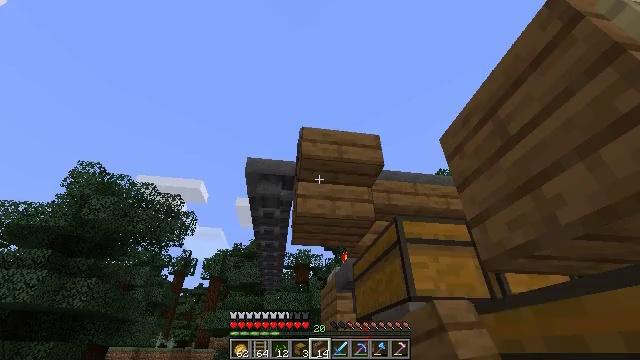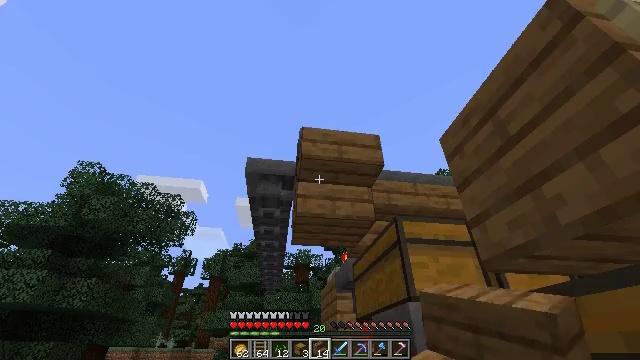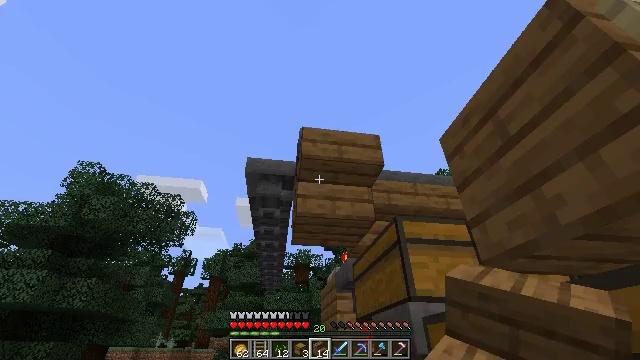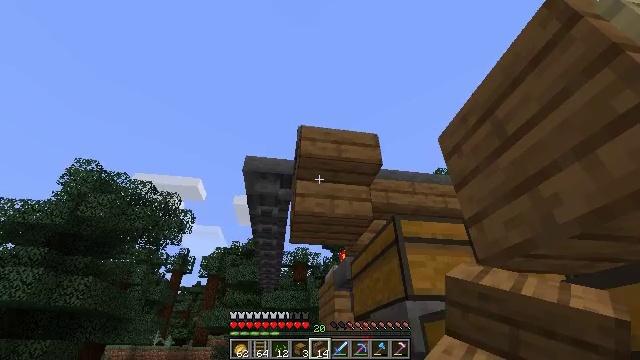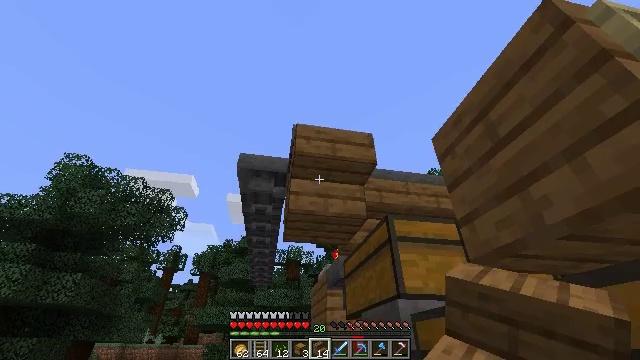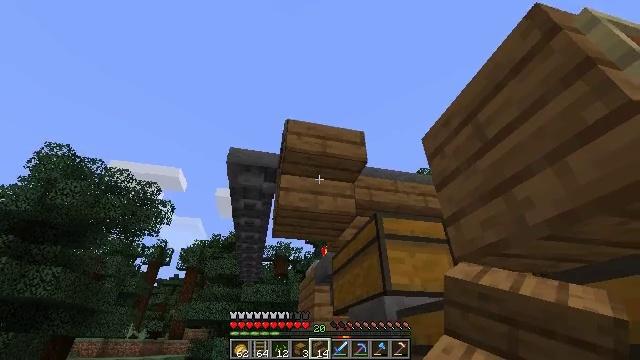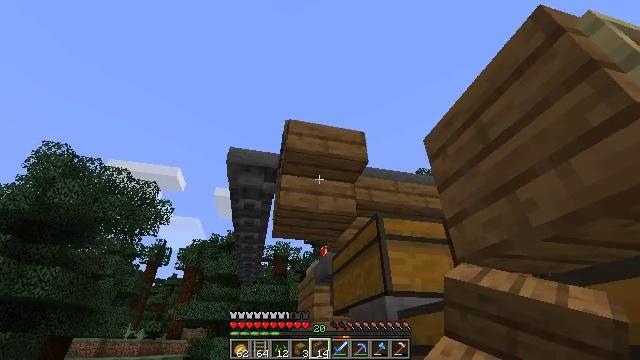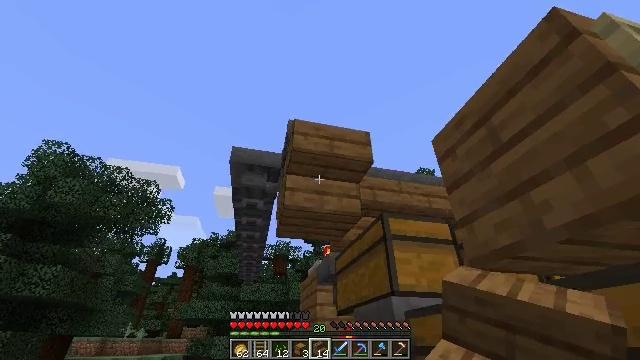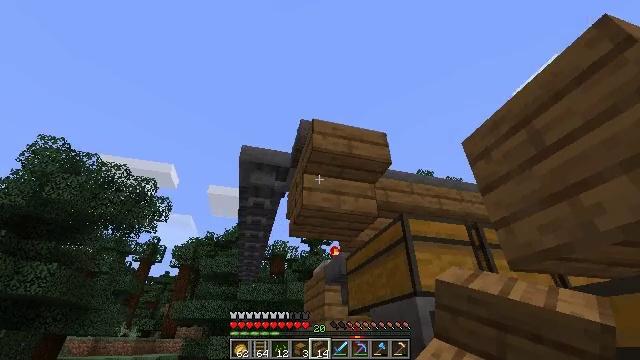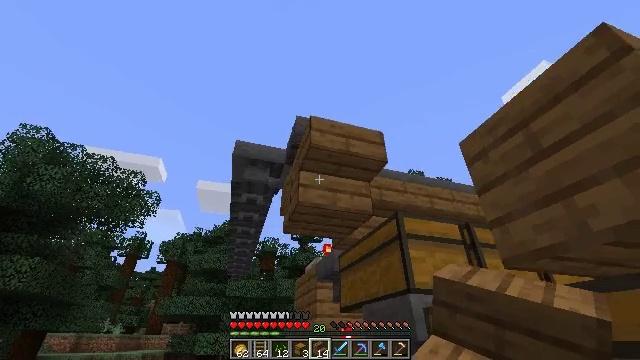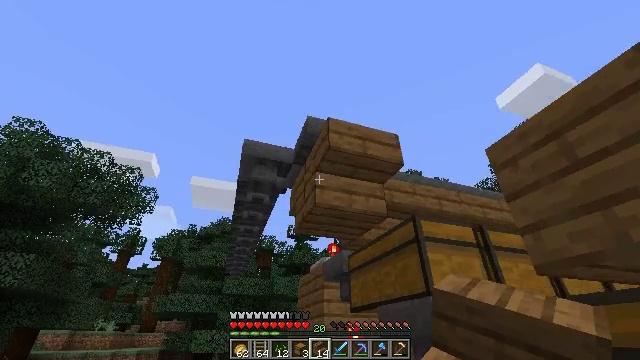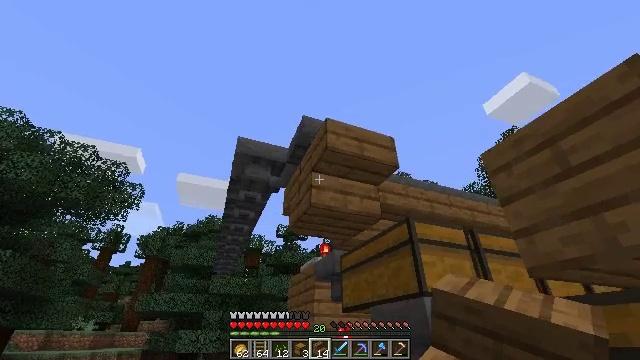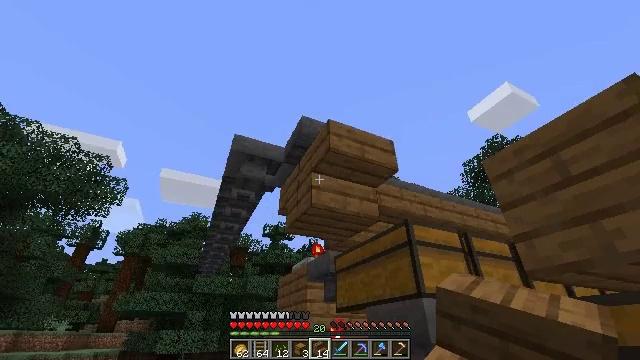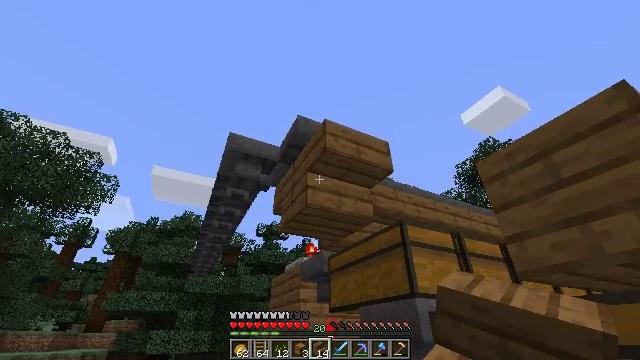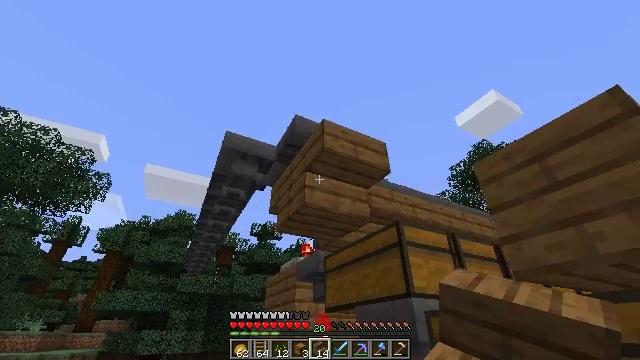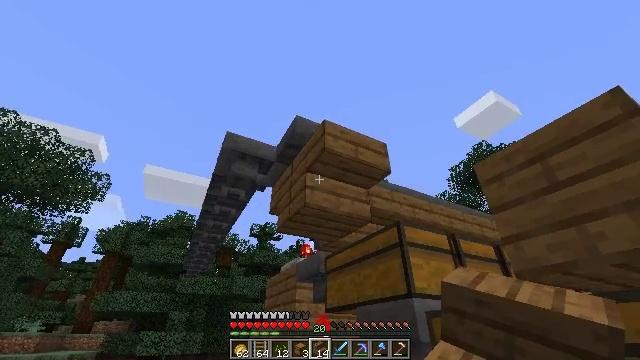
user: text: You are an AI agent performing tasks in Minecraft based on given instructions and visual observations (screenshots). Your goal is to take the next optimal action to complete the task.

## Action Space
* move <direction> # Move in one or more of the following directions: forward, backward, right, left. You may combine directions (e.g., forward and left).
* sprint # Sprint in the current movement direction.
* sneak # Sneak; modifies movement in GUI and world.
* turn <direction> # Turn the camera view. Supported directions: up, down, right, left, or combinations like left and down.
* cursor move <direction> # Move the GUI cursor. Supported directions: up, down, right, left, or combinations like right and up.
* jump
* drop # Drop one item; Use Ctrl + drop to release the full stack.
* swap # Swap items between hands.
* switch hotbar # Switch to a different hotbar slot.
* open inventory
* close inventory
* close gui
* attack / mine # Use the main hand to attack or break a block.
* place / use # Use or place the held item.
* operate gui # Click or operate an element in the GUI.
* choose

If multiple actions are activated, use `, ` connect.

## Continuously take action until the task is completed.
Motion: motion action
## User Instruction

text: Mine the spruce stairs block.
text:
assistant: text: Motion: no_op
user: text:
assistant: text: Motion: no_op
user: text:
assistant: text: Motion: no_op
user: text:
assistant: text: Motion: turn right
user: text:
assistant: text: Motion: turn right
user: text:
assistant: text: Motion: move left
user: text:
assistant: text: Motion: move left
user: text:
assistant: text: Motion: move left, turn right
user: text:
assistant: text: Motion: move left, turn right
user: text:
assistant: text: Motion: move left, turn right
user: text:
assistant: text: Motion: turn right
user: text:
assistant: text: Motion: turn right
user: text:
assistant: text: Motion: turn right
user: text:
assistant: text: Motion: turn right
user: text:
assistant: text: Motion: no_op
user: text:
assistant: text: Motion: no_op
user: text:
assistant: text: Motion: no_op
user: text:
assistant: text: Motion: turn right
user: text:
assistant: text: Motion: turn right
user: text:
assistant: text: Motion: no_op
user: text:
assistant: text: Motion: no_op
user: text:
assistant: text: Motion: move right
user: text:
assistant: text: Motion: move right, turn left
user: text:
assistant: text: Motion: move right, turn left
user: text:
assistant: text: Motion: turn left
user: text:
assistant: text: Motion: turn left
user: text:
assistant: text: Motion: turn left
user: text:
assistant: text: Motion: no_op
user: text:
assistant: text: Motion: no_op
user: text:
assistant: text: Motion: no_op